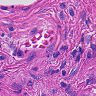
Metastatic tissue present: no